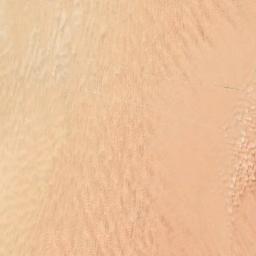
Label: desert